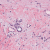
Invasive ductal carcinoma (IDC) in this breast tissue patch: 1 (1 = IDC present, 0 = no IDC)